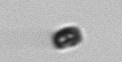
Label: Thalassiosira